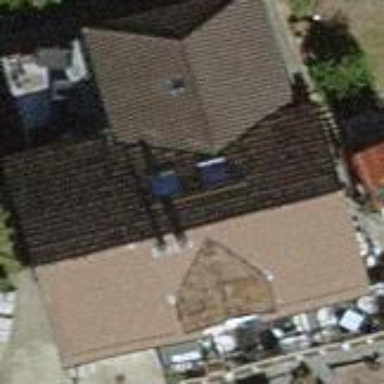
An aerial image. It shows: Simple and straightforward house.